Question: I have maven's surefire plugin installed for junit. I have some test suites set up with the following code(stripped to protect the innocent):
'''
package com.company.qa.guiauto.test.suites;
import com.company.qa.guiauto.test.regression.contentcenter.TestClass1;
import com.company.qa.guiauto.test.regression.contentcenter.TestClass2;
import com.company.qa.guiauto.test.regression.contentcenter.TestClass3;
import com.company.qa.guiauto.test.regression.contentcenter.TestClass4;
import org.junit.runner.RunWith;
import org.junit.runner.RunWith;
import org.junit.runners.Suite;
@RunWith(Suite.class)
@Suite.SuiteClasses({
TestClass1.class, //20 Junit @Tests
TestClass2.class, //33 Junit @Tests
TestClass3.class, //4 Junit @Tests
TestClass4.class //13 Junit @Tests
})
public class SomeSuite {
}
'''
However, when jenkins runs these tests the results are quite variable. Sometimes it runs 70 tests. Sometimes 68, sometimes 30. Can anyone suggest a reason why this would be variably quitting the test run before its actually done? As you can see here, we have a high of 72 tests, a low of 44 tests, and a last run of 67 tests. The number of tests has not changed.

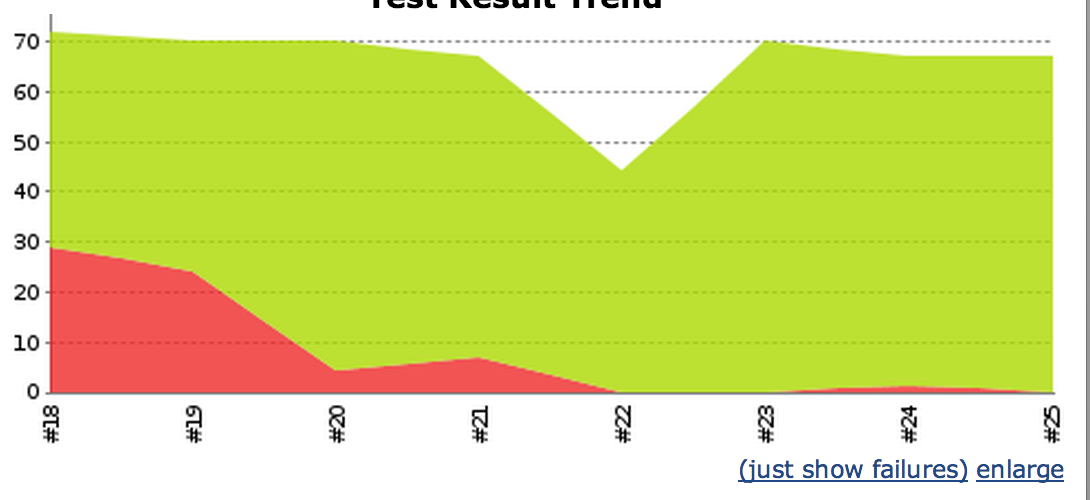
Answer: I was able to find the issue.
It was an issue that was fixed in the latest version of Surefire(2.17) in ticket <URL>.
Upgrading our version of Surefire fixed it.